Field crop: maize
Growth stage: 2
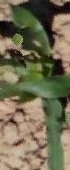
Species: maize